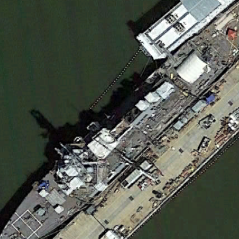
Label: Arleigh_Burke-class_destroyer